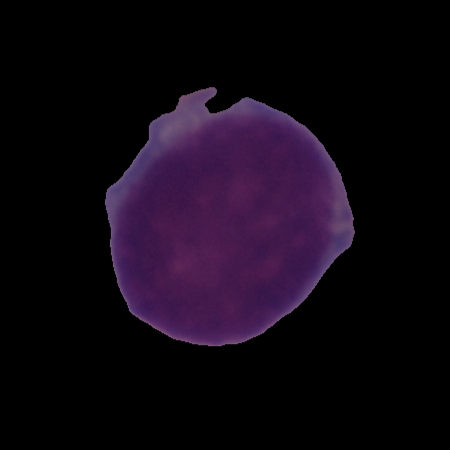
Label: cancer